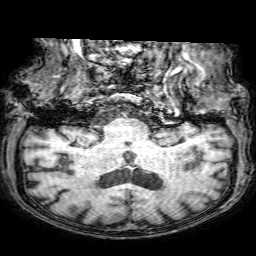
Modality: T1w
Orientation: sagittal
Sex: male
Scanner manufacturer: philips
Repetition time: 0.008264 s
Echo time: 0.00384 s